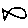
Label: fish